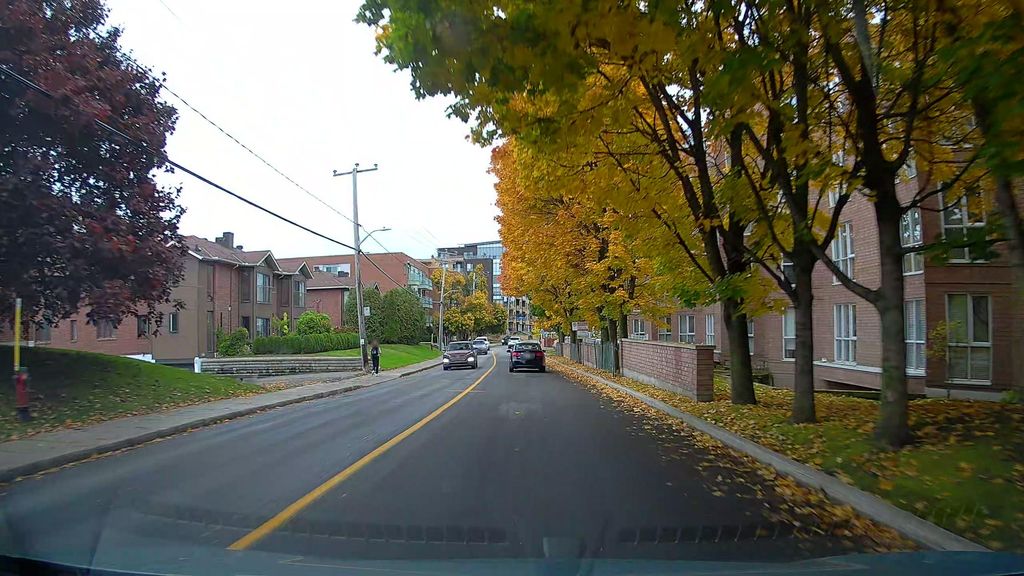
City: montreal